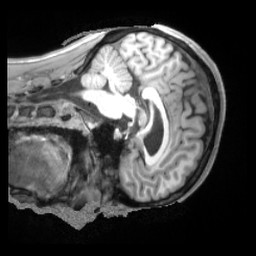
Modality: T1w
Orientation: sagittal
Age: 28
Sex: female
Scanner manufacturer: siemens
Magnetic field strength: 3 T
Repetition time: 2.2 s
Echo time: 0.00157 s